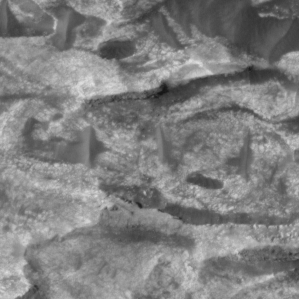
Label: non_frost